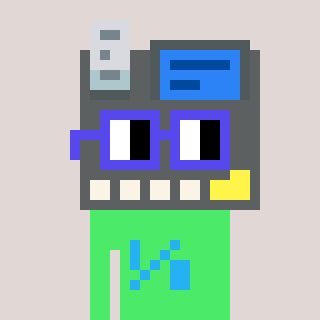
a pixel art character with square blue glasses, a cash register-shaped head and a teal-colored body on a warm background